Question: At soap service side below is the code
'''
Map http_headers = (Map) mctx.get(MessageContext.HTTP_REQUEST_HEADERS);
List userList = (List) http_headers.get("Username");
List passList = (List) http_headers.get("Password");
'''
During exchange the code I have added at the client using apache camel
'''
Exchange exchangeRequest = lProducerTemplate.request(endpoint,
new Processor() {
public void process(Exchange exchange) throws Exception {
exchange.getIn().setBody(payload);
exchange.getIn().setHeader(Exchange.HTTP_QUERY, headers);
}});
'''
When I tried to see packet using wireshark I see that nothing gets added to the header(both soap or http)

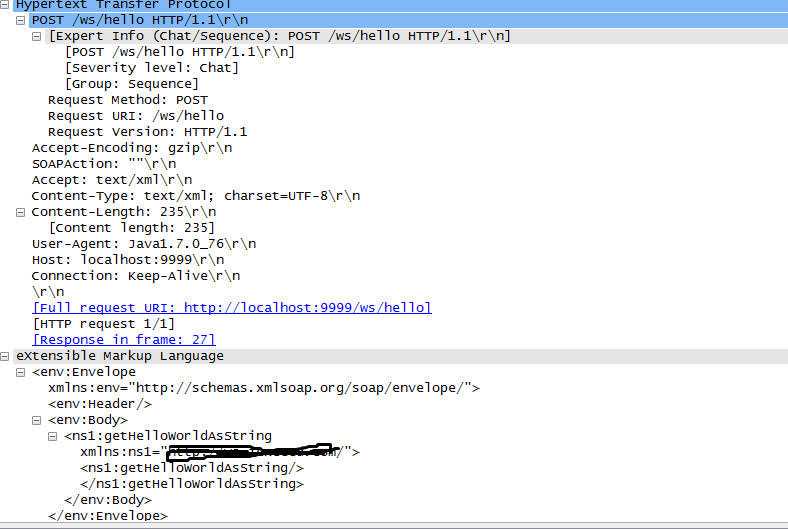
Answer: It appears you are trying to set a map to a single header. I think you may be looking for
'''
Exchange exchangeRequest = lProducerTemplate.request(endpoint,
new Processor() {
public void process(Exchange exchange) throws Exception {
exchange.getIn().setBody(payload);
exchange.getIn().setHeaders(headers);
}});
'''